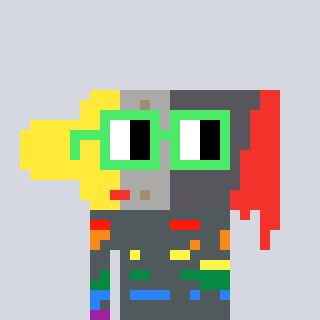
a pixel art character with square light green glasses, a paintbrush-shaped head and a yellow-colored body on a cool background